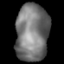
Tissue: lung
Cell type: Epithelial cells
Senescence score: 0.2088
Nuclear area (px): 1856
Mean DAPI intensity: 118.56